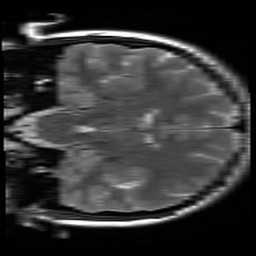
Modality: T2w
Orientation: coronal
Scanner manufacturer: siemens
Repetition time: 3.9 s
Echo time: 0.076 s